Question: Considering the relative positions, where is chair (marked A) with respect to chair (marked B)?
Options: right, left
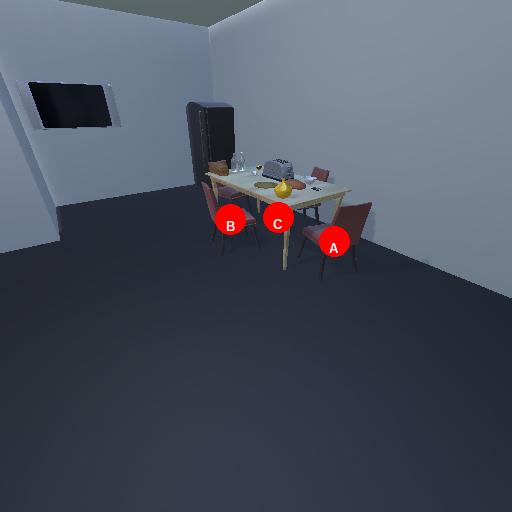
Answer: right